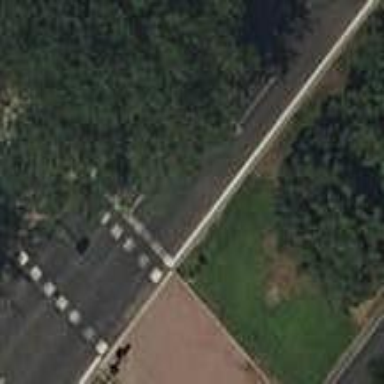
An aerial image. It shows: Road with traffic signals.